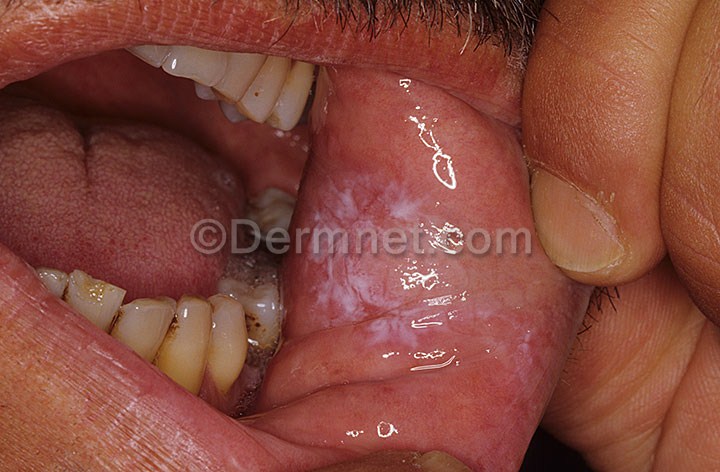
Disease: Tinea Ringworm Candidiasis and other Fungal Infections